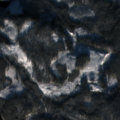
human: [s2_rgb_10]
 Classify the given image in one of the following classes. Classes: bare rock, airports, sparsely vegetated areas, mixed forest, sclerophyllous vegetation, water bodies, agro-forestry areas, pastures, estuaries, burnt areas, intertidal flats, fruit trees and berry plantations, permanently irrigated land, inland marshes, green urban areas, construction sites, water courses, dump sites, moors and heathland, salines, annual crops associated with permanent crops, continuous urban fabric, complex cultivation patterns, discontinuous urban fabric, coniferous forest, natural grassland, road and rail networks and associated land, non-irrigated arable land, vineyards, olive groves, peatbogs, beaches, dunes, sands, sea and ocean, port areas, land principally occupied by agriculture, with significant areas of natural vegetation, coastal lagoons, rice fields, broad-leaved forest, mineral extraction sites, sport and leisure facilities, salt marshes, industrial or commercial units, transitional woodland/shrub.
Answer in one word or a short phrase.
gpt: coniferous forest, transitional woodland/shrub